Question:
I would like to change text orientation of tablewidget's vertical header. I intend to change it from the default horizontal to vertical . Bottom to top.
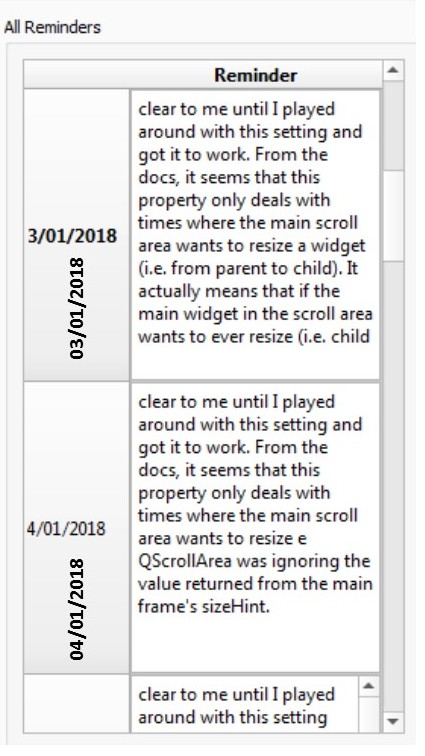
Answer: # Displaying vertical text in table headers
Unfortunately, 'QHeaderView' <URL> and get all of these considerations for free. Here is how I would implement such a class:
'''
//a header view that renders text vertically
class VerticalHeaderView : public QHeaderView {
public:
explicit VerticalHeaderView(Qt::Orientation orientation, QWidget *parent = nullptr)
: QHeaderView(orientation, parent) {}
void paintSection(QPainter *painter, const QRect &rect,
int logicalIndex) const override {
QPointF rectCenter = QRectF(rect).center();
painter->save();
//rotate around rectCenter
painter->translate(rectCenter.x(), rectCenter.y());
painter->rotate(-90.0);
painter->translate(-rectCenter.x(), -rectCenter.y());
//apply the same transformation on the rect
QRect rectCopy = painter->worldTransform().mapRect(rect);
//use base paintSection method after applying required transformations
QHeaderView::paintSection(painter, rectCopy, logicalIndex);
painter->restore();
}
QSize sectionSizeFromContents(int logicalIndex) const override {
//get sizeHint from base sizeHint method
QSize val = QHeaderView::sectionSizeFromContents(logicalIndex);
//swap height and width
return QSize(val.height(), val.width());
}
};
'''
To use the above class, we need to set it on our 'QTableView'/'QTableWidget' using <URL>. Here is a complete example that shows the above class in action:
<URL>
'''
#include <QtWidgets>
//a header view that renders text vertically
class VerticalHeaderView : public QHeaderView {
public:
explicit VerticalHeaderView(Qt::Orientation orientation, QWidget *parent = nullptr)
: QHeaderView(orientation, parent) {}
void paintSection(QPainter *painter, const QRect &rect,
int logicalIndex) const override {
QPointF rectCenter = QRectF(rect).center();
painter->save();
//rotate around rectCenter
painter->translate(rectCenter.x(), rectCenter.y());
painter->rotate(-90.0);
painter->translate(-rectCenter.x(), -rectCenter.y());
//apply the same transformation on the rect
QRect rectCopy = painter->worldTransform().mapRect(rect);
//use base paintSection method after applying required transformations
QHeaderView::paintSection(painter, rectCopy, logicalIndex);
painter->restore();
}
QSize sectionSizeFromContents(int logicalIndex) const override {
//get sizeHint from base sizeHint method
QSize val = QHeaderView::sectionSizeFromContents(logicalIndex);
//swap height and width
return QSize(val.height(), val.width());
}
};
int main(int argc, char *argv[]) {
QApplication a(argc, argv);
//setup model with dummy data
QStandardItemModel model(0, 1);
for(int i=0; i<5; i++) {
model.appendRow(new QStandardItem(QStringLiteral("Lorem ipsum dolor sit "
"amet, consectetur adipiscing elit, sed do eiusmod tempor "
"incididunt ut labore et dolore magna aliqua. Ut enim ad "
"minim veniam, quis nostrud exercitation ullamco laboris "
"nisi ut aliquip ex ea commodo consequat.")));
model.setHeaderData(i, Qt::Vertical,
QDate::currentDate().toString("dd-MM-yyyy"),
Qt::DisplayRole);
model.setHeaderData(i, Qt::Vertical, Qt::AlignCenter, Qt::TextAlignmentRole);
}
//setup view
QTableView view;
VerticalHeaderView headerView(Qt::Vertical);
view.setVerticalHeader(&headerView); //set our custom headerview
view.verticalHeader()->setSectionResizeMode(QHeaderView::ResizeToContents);
view.setModel(&model);
view.show();
return a.exec();
}
'''
# Displaying vertical text in table cells *
You can write a <URL> and provide your code there. It is also possible to reuse the same base implementation after applying the required transformations. Here is how I would implement such a class:
'''
//a delegate that renders text vertically
class VerticalTextDelegate : public QStyledItemDelegate {
public:
explicit VerticalTextDelegate(QObject *parent = nullptr)
: QStyledItemDelegate(parent){}
virtual void paint(QPainter *painter, const QStyleOptionViewItem &option,
const QModelIndex &index) const override {
QStyleOptionViewItem optionCopy = option;
QPointF rectCenter = QRectF(option.rect).center();
painter->save();
//rotate around rectCenter
painter->translate(rectCenter.x(), rectCenter.y());
painter->rotate(-90.0);
painter->translate(-rectCenter.x(), -rectCenter.y());
//apply the same transformation on the rect
optionCopy.rect = painter->worldTransform().mapRect(option.rect);
//use base paint method after applying required transformations
QStyledItemDelegate::paint(painter, optionCopy, index);
painter->restore();
}
virtual QSize sizeHint(const QStyleOptionViewItem &option,
const QModelIndex &index) const override {
//get sizeHint from base sizeHint method
QSize val = QStyledItemDelegate::sizeHint(option, index);
//swap height and width
return QSize(val.height(), val.width());
}
};
'''
Here is a complete example that uses the above class:
<URL>
'''
#include <QtWidgets>
//a delegate that renders text vertically
class VerticalTextDelegate : public QStyledItemDelegate {
public:
explicit VerticalTextDelegate(QObject *parent = nullptr)
: QStyledItemDelegate(parent){}
virtual void paint(QPainter *painter, const QStyleOptionViewItem &option,
const QModelIndex &index) const override {
QStyleOptionViewItem optionCopy = option;
QPointF rectCenter = QRectF(option.rect).center();
painter->save();
//rotate around rectCenter
painter->translate(rectCenter.x(), rectCenter.y());
painter->rotate(-90.0);
painter->translate(-rectCenter.x(), -rectCenter.y());
//apply the same transformation on the rect
optionCopy.rect = painter->worldTransform().mapRect(option.rect);
//use base paint method after applying required transformations
QStyledItemDelegate::paint(painter, optionCopy, index);
painter->restore();
}
virtual QSize sizeHint(const QStyleOptionViewItem &option,
const QModelIndex &index) const override {
//get sizeHint from base sizeHint method
QSize val = QStyledItemDelegate::sizeHint(option, index);
//swap height and width
return QSize(val.height(), val.width());
}
};
int main(int argc, char *argv[]) {
QApplication a(argc, argv);
//setup model with dummy data
QStandardItemModel model(0, 2);
for(int i=0; i<5; i++) {
model.appendRow({new QStandardItem(QDate::currentDate().toString("dd-MM-yyyy")),
new QStandardItem(QStringLiteral("Lorem ipsum dolor sit "
"amet, consectetur adipiscing elit, sed do eiusmod tempor "
"incididunt ut labore et dolore magna aliqua. Ut enim ad "
"minim veniam, quis nostrud exercitation ullamco laboris "
"nisi ut aliquip ex ea commodo consequat."))});
model.setData(model.index(i, 0), Qt::AlignCenter, Qt::TextAlignmentRole);
}
//setup view and delegate
QTableView view;
VerticalTextDelegate delegate;
view.verticalHeader()->setSectionResizeMode(QHeaderView::ResizeToContents);
view.setItemDelegateForColumn(0, &delegate);
view.setModel(&model);
view.show();
return a.exec();
}
'''
---